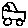
Label: car